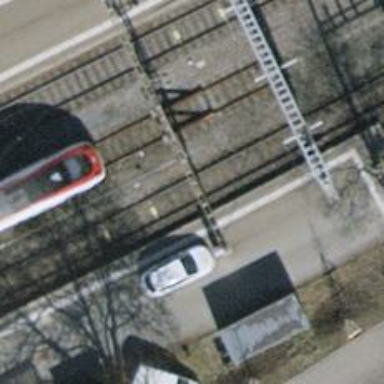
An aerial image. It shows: Railway signal.